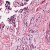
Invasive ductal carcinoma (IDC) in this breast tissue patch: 0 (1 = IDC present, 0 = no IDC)